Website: crate-barrel
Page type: cart
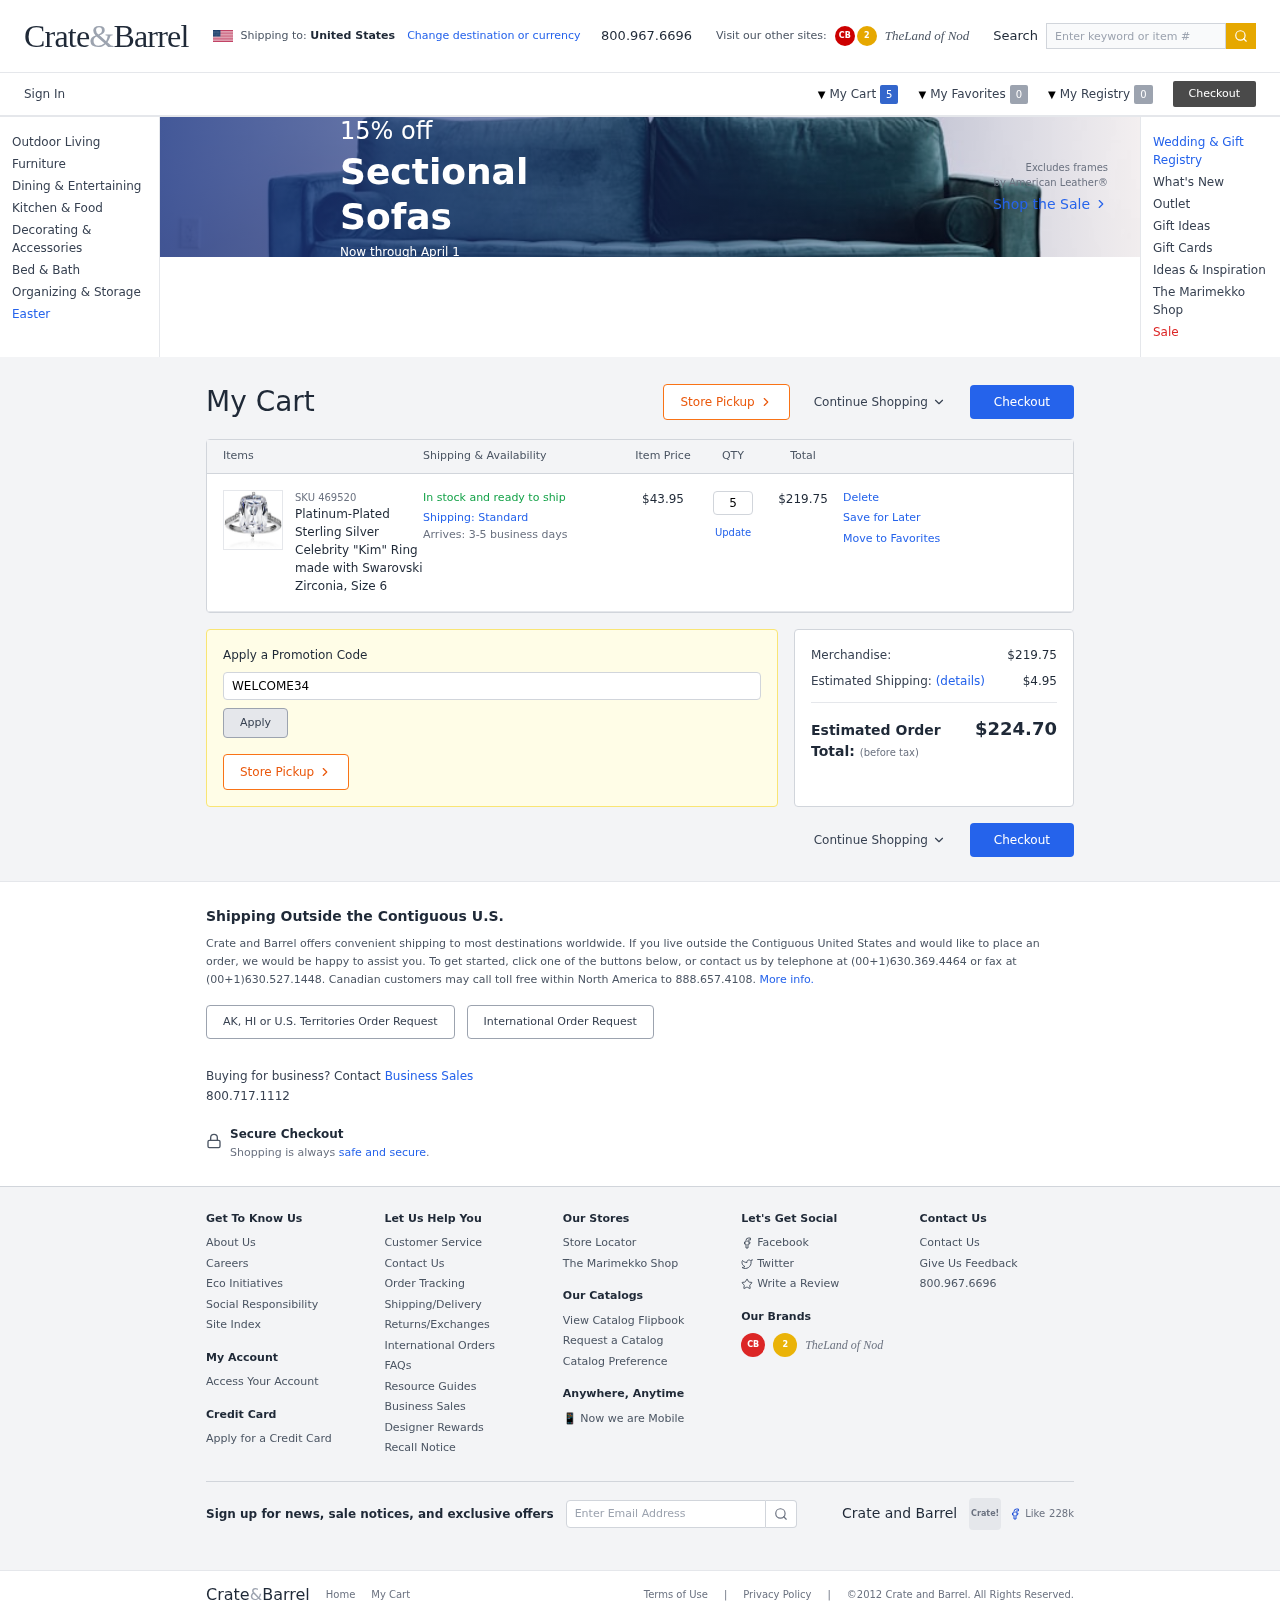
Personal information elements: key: PII_PROMO_CODE
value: WELCOME34
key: PII_COUNTRY
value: United States
Product elements: key: PRODUCT1_NAME
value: Platinum-Plated Sterling Silver Celebrity "Kim" Ring made with Swarovski Zirconia, Size 6
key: PRODUCT1_PRICE
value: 43.95
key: PRODUCT1_QUANTITY
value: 5
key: PRODUCT1_SKU
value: SKU 469520
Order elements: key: ORDER_NUM_ITEMS
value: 5
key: ORDER_ITEM_TOTAL
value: $219.75
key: ORDER_SUBTOTAL
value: $219.75
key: ORDER_SHIPPING_COST
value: $4.95
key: ORDER_TOTAL
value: $224.70
Search elements: key: HEADER_SEARCH
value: Enter keyword or item #